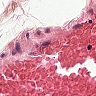
Metastatic tissue present: no